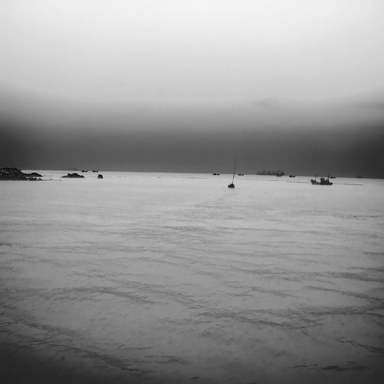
There are eight bulk_carriers in the infrared image.